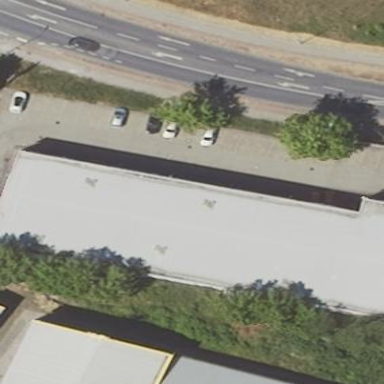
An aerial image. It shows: Building housing car repair shop.